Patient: sex F, age 61
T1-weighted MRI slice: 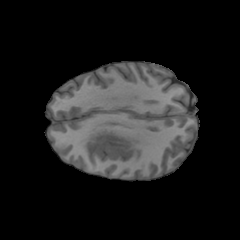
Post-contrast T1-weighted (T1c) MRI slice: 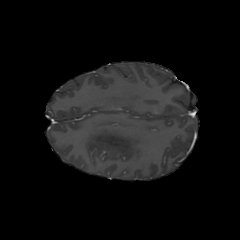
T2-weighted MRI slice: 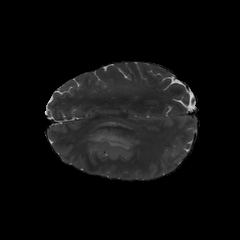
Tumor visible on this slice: yes
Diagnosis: Glioblastoma, IDH-wildtype
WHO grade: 4